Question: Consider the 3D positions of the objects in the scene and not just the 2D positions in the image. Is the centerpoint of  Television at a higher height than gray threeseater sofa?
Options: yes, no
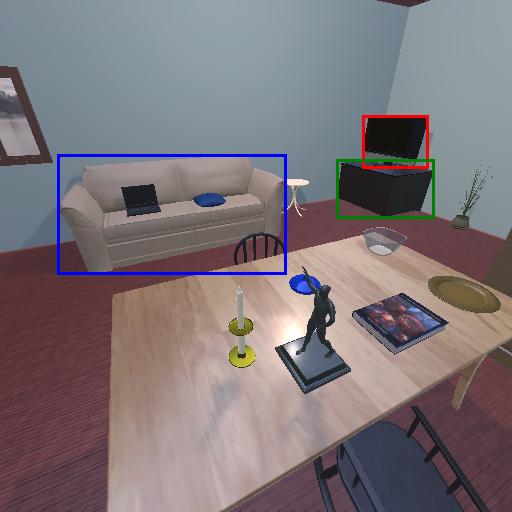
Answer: yes